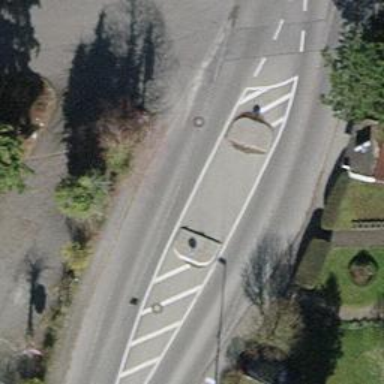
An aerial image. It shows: Uncontrolled crossing with central island on the road.